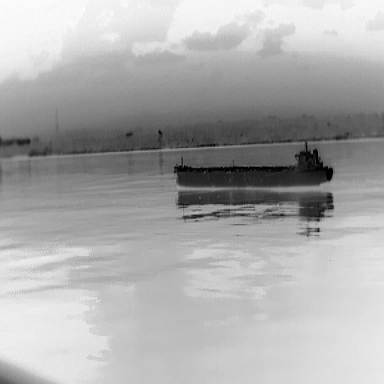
There is a liner in the infrared image.